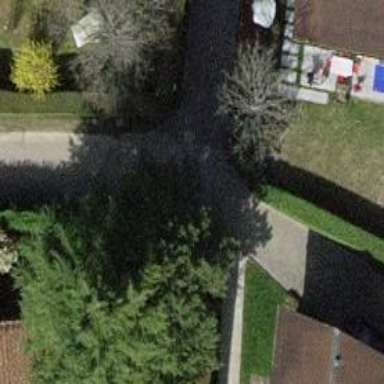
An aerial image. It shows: Alleyway designated as service road.